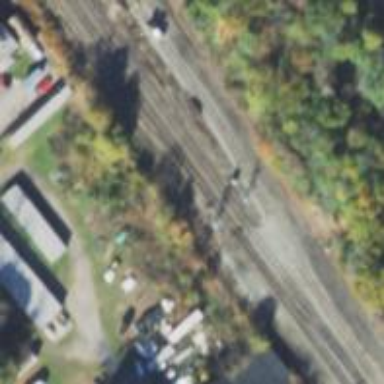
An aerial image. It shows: Railway track.